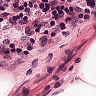
Metastatic tissue present: no